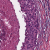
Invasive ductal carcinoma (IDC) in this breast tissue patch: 0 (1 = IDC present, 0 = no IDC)